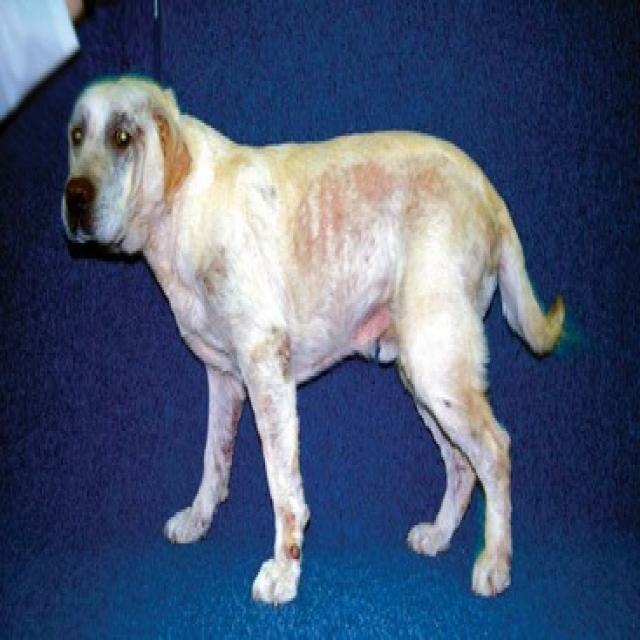
Canine hypersensitivity reaction — allergic skin response with urticaria, erythema, pruritus, and angioedema. May be food, environmental, or flea allergy related.